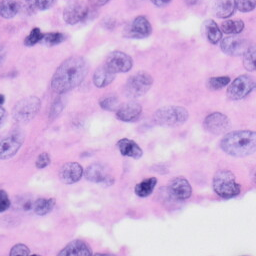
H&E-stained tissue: Skin